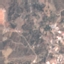
Land use / land cover: PermanentCrop